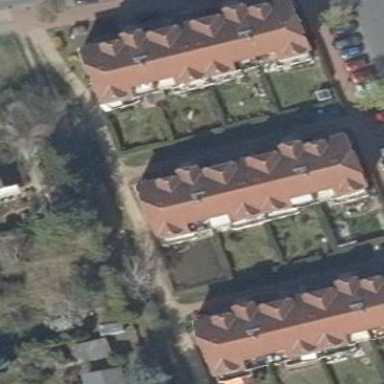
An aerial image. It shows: Half-hipped roof shape on the apartments building.